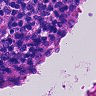
Metastatic tissue present: no